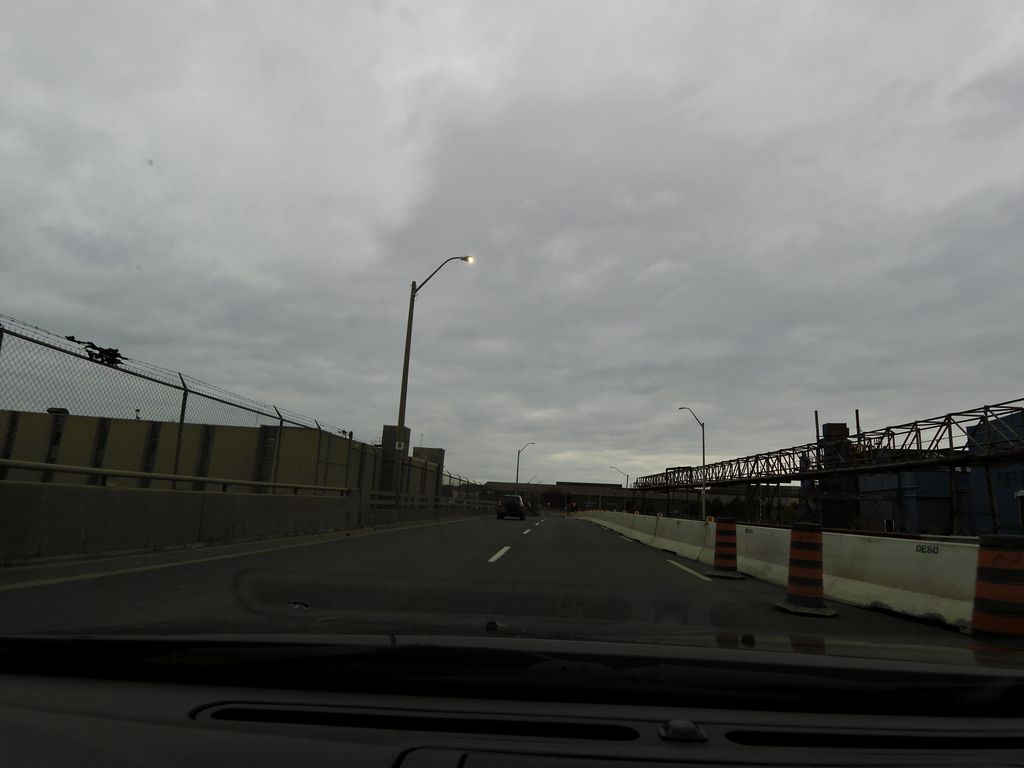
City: hamilton